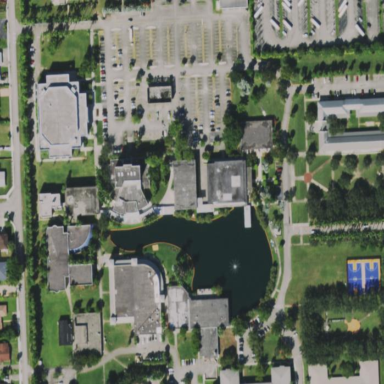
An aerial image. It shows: University.